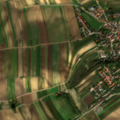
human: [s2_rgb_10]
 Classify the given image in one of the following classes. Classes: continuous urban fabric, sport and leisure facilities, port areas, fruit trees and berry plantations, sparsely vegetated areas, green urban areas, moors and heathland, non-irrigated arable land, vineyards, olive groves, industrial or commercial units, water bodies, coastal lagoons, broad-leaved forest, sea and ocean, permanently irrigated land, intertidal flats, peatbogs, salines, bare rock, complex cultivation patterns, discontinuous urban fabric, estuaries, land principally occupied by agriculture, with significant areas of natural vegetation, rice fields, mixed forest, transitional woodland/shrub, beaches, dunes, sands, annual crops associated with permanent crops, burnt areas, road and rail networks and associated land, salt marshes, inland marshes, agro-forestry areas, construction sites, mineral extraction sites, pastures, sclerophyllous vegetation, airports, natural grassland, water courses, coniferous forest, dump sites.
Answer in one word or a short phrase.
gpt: discontinuous urban fabric, non-irrigated arable land, vineyards, complex cultivation patterns